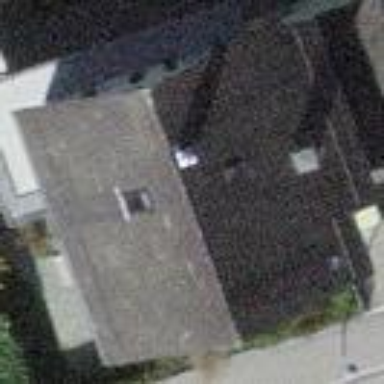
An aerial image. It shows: Detached residential building with gabled roof.